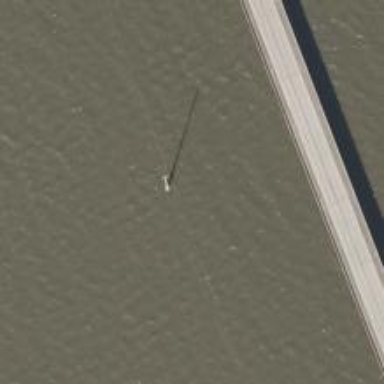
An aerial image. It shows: Power pole.